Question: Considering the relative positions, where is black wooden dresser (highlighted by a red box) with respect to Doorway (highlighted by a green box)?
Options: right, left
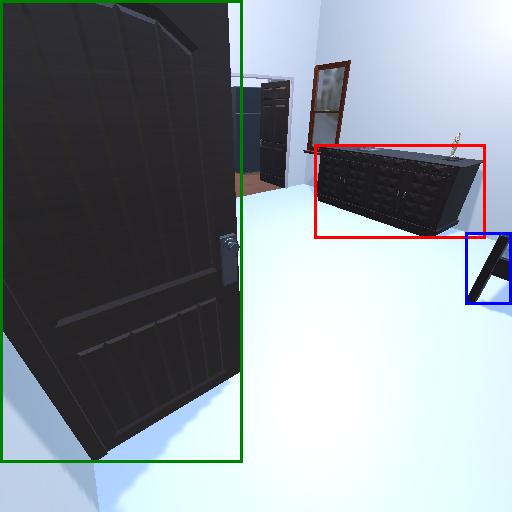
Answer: right